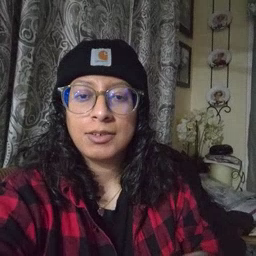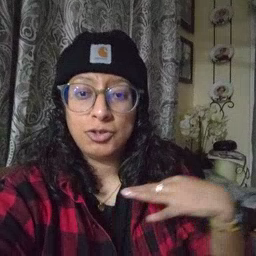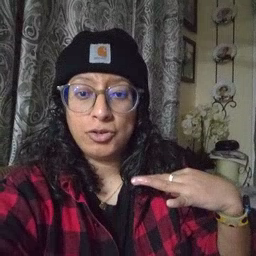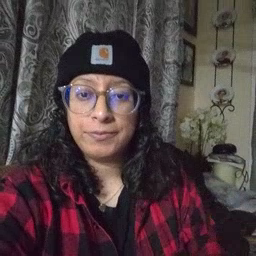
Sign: shirt